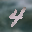
Label: 4